Interaction volume radius: 5 \u00c5
Interaction volume height: 35 \u00c5
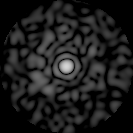
Disorder parameter: 0.8246